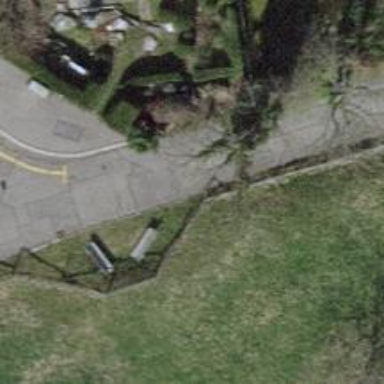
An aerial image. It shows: Brown bench in the vicinity.